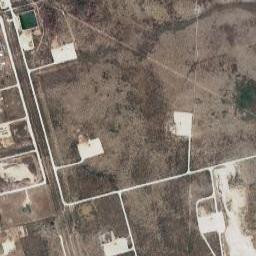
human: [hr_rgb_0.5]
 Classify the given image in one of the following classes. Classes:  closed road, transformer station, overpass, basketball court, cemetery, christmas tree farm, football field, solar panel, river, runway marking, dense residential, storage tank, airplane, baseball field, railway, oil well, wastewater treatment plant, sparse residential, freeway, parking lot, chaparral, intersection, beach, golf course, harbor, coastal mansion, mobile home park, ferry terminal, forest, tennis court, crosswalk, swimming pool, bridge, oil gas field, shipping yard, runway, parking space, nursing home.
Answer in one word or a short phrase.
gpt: oil gas field